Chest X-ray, AP view. Patient: 47 years old, sex F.
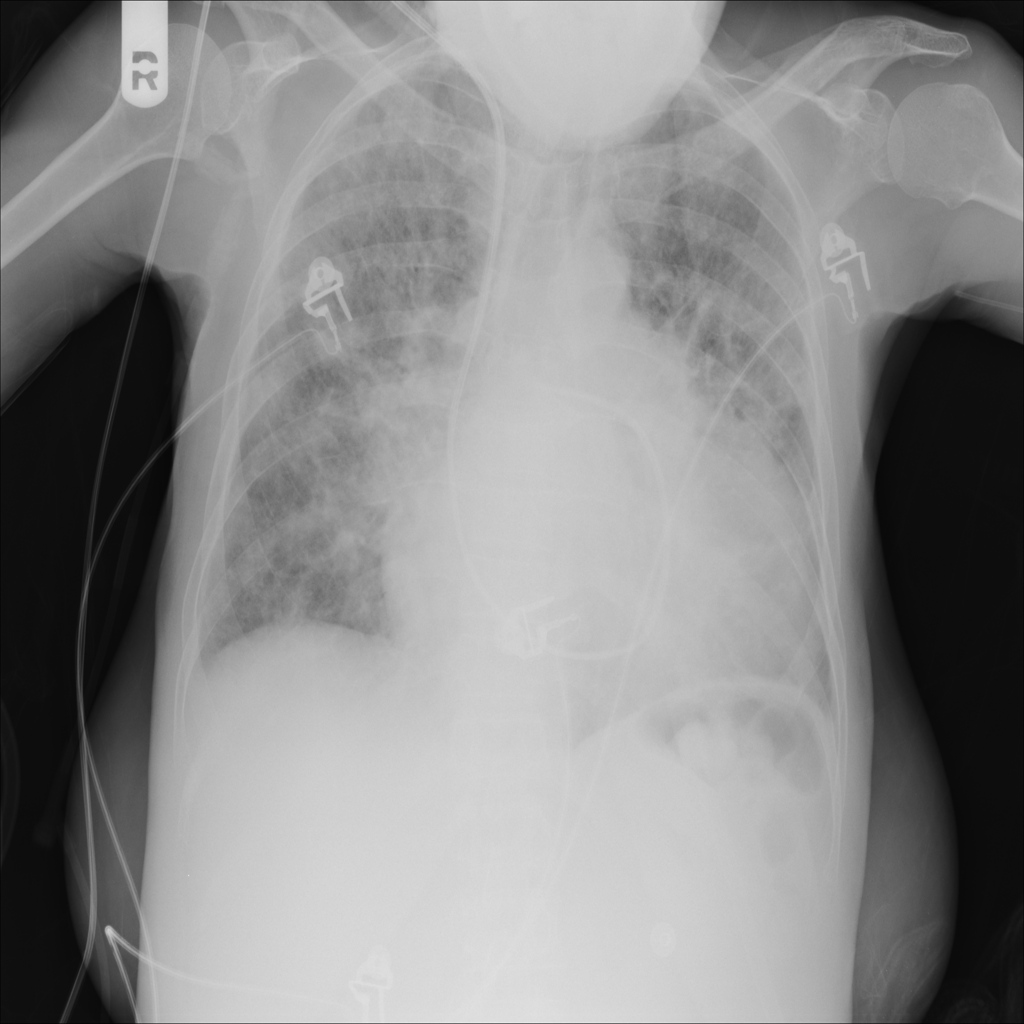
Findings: No Finding